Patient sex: F
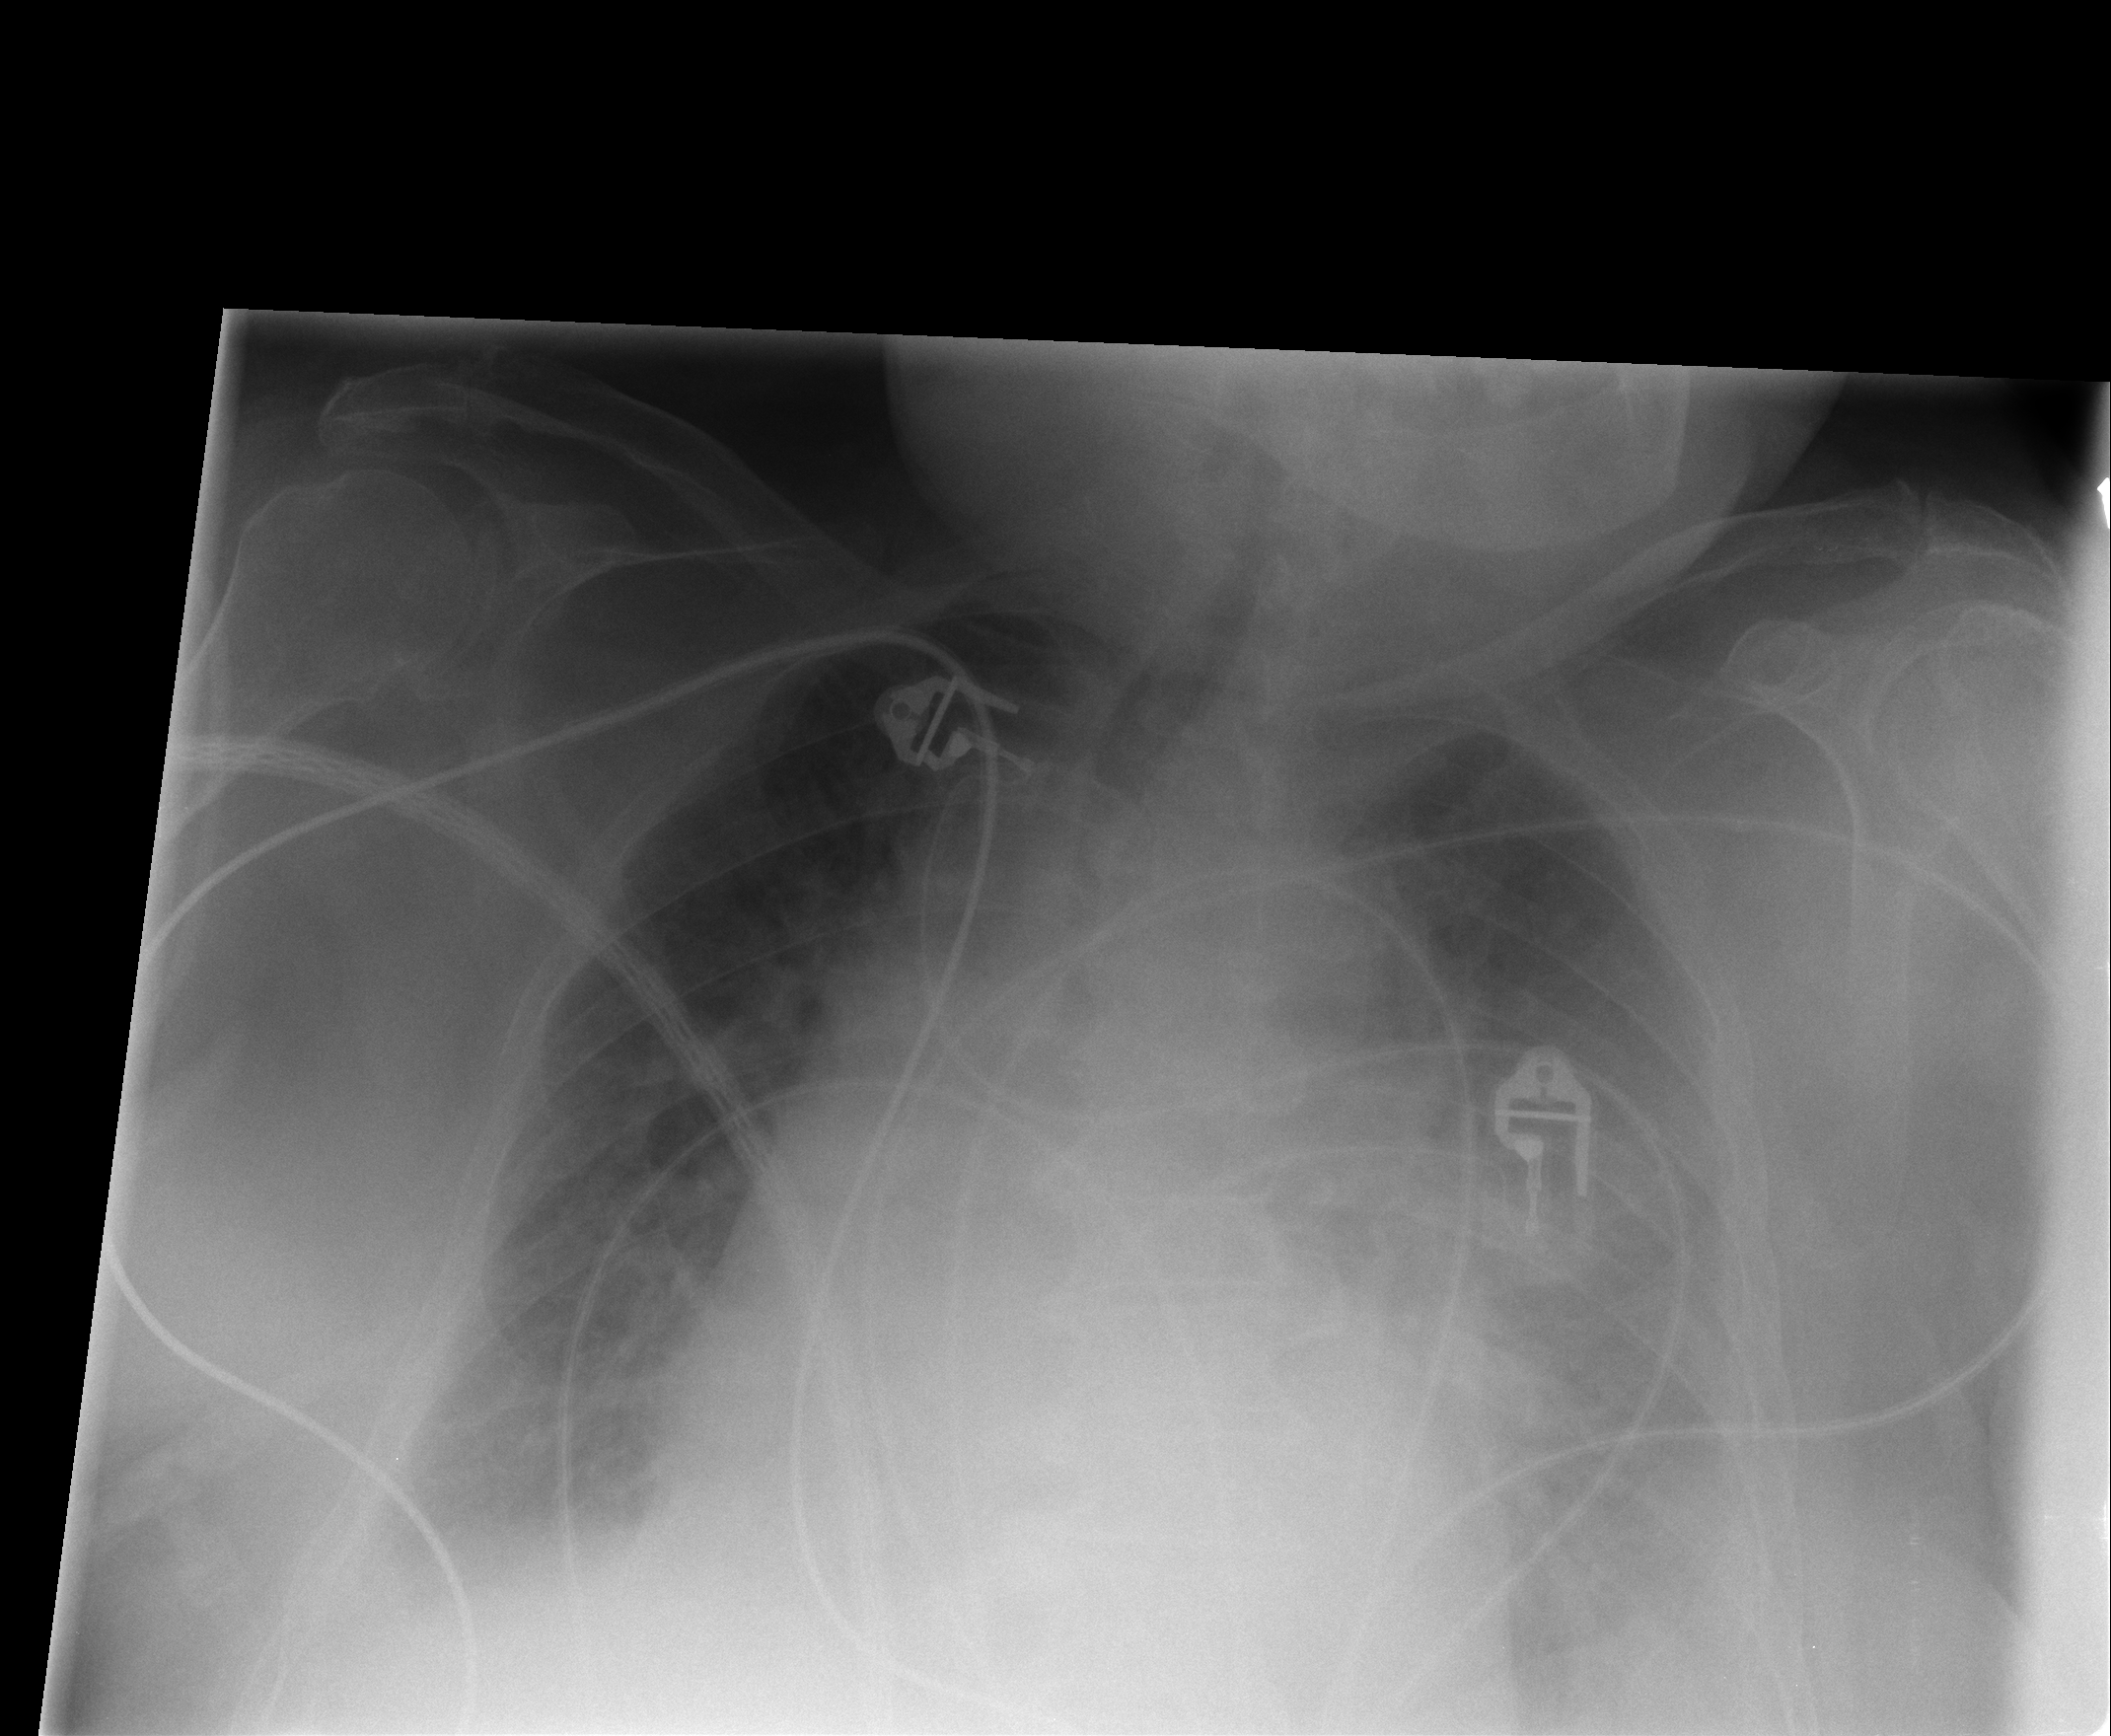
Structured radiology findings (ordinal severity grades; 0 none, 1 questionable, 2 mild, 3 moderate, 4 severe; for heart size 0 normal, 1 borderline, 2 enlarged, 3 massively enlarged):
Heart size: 2
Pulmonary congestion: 2
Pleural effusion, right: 2
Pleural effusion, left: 2
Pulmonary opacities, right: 0
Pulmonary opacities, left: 0
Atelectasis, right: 2
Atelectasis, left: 2